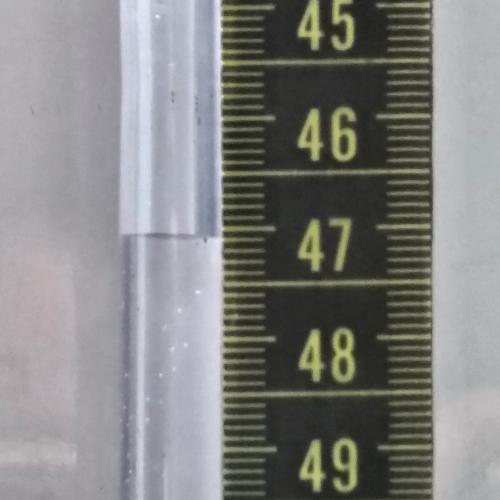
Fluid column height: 47.1 cm